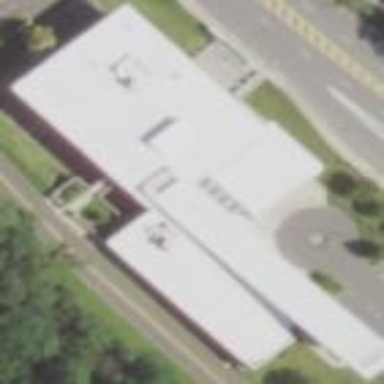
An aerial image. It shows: Building that serves as library.